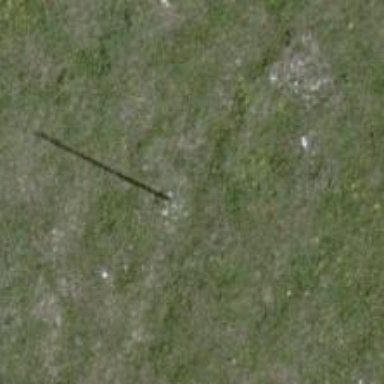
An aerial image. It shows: Power pole.